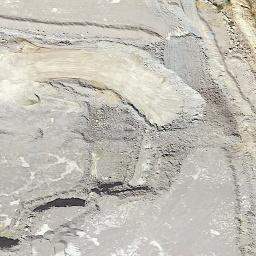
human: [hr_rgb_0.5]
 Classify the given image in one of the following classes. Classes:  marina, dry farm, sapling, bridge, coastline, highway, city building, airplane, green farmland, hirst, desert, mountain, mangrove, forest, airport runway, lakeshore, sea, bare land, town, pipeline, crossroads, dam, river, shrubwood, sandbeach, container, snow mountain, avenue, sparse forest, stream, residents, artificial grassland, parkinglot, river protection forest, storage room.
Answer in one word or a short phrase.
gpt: bare land